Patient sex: M
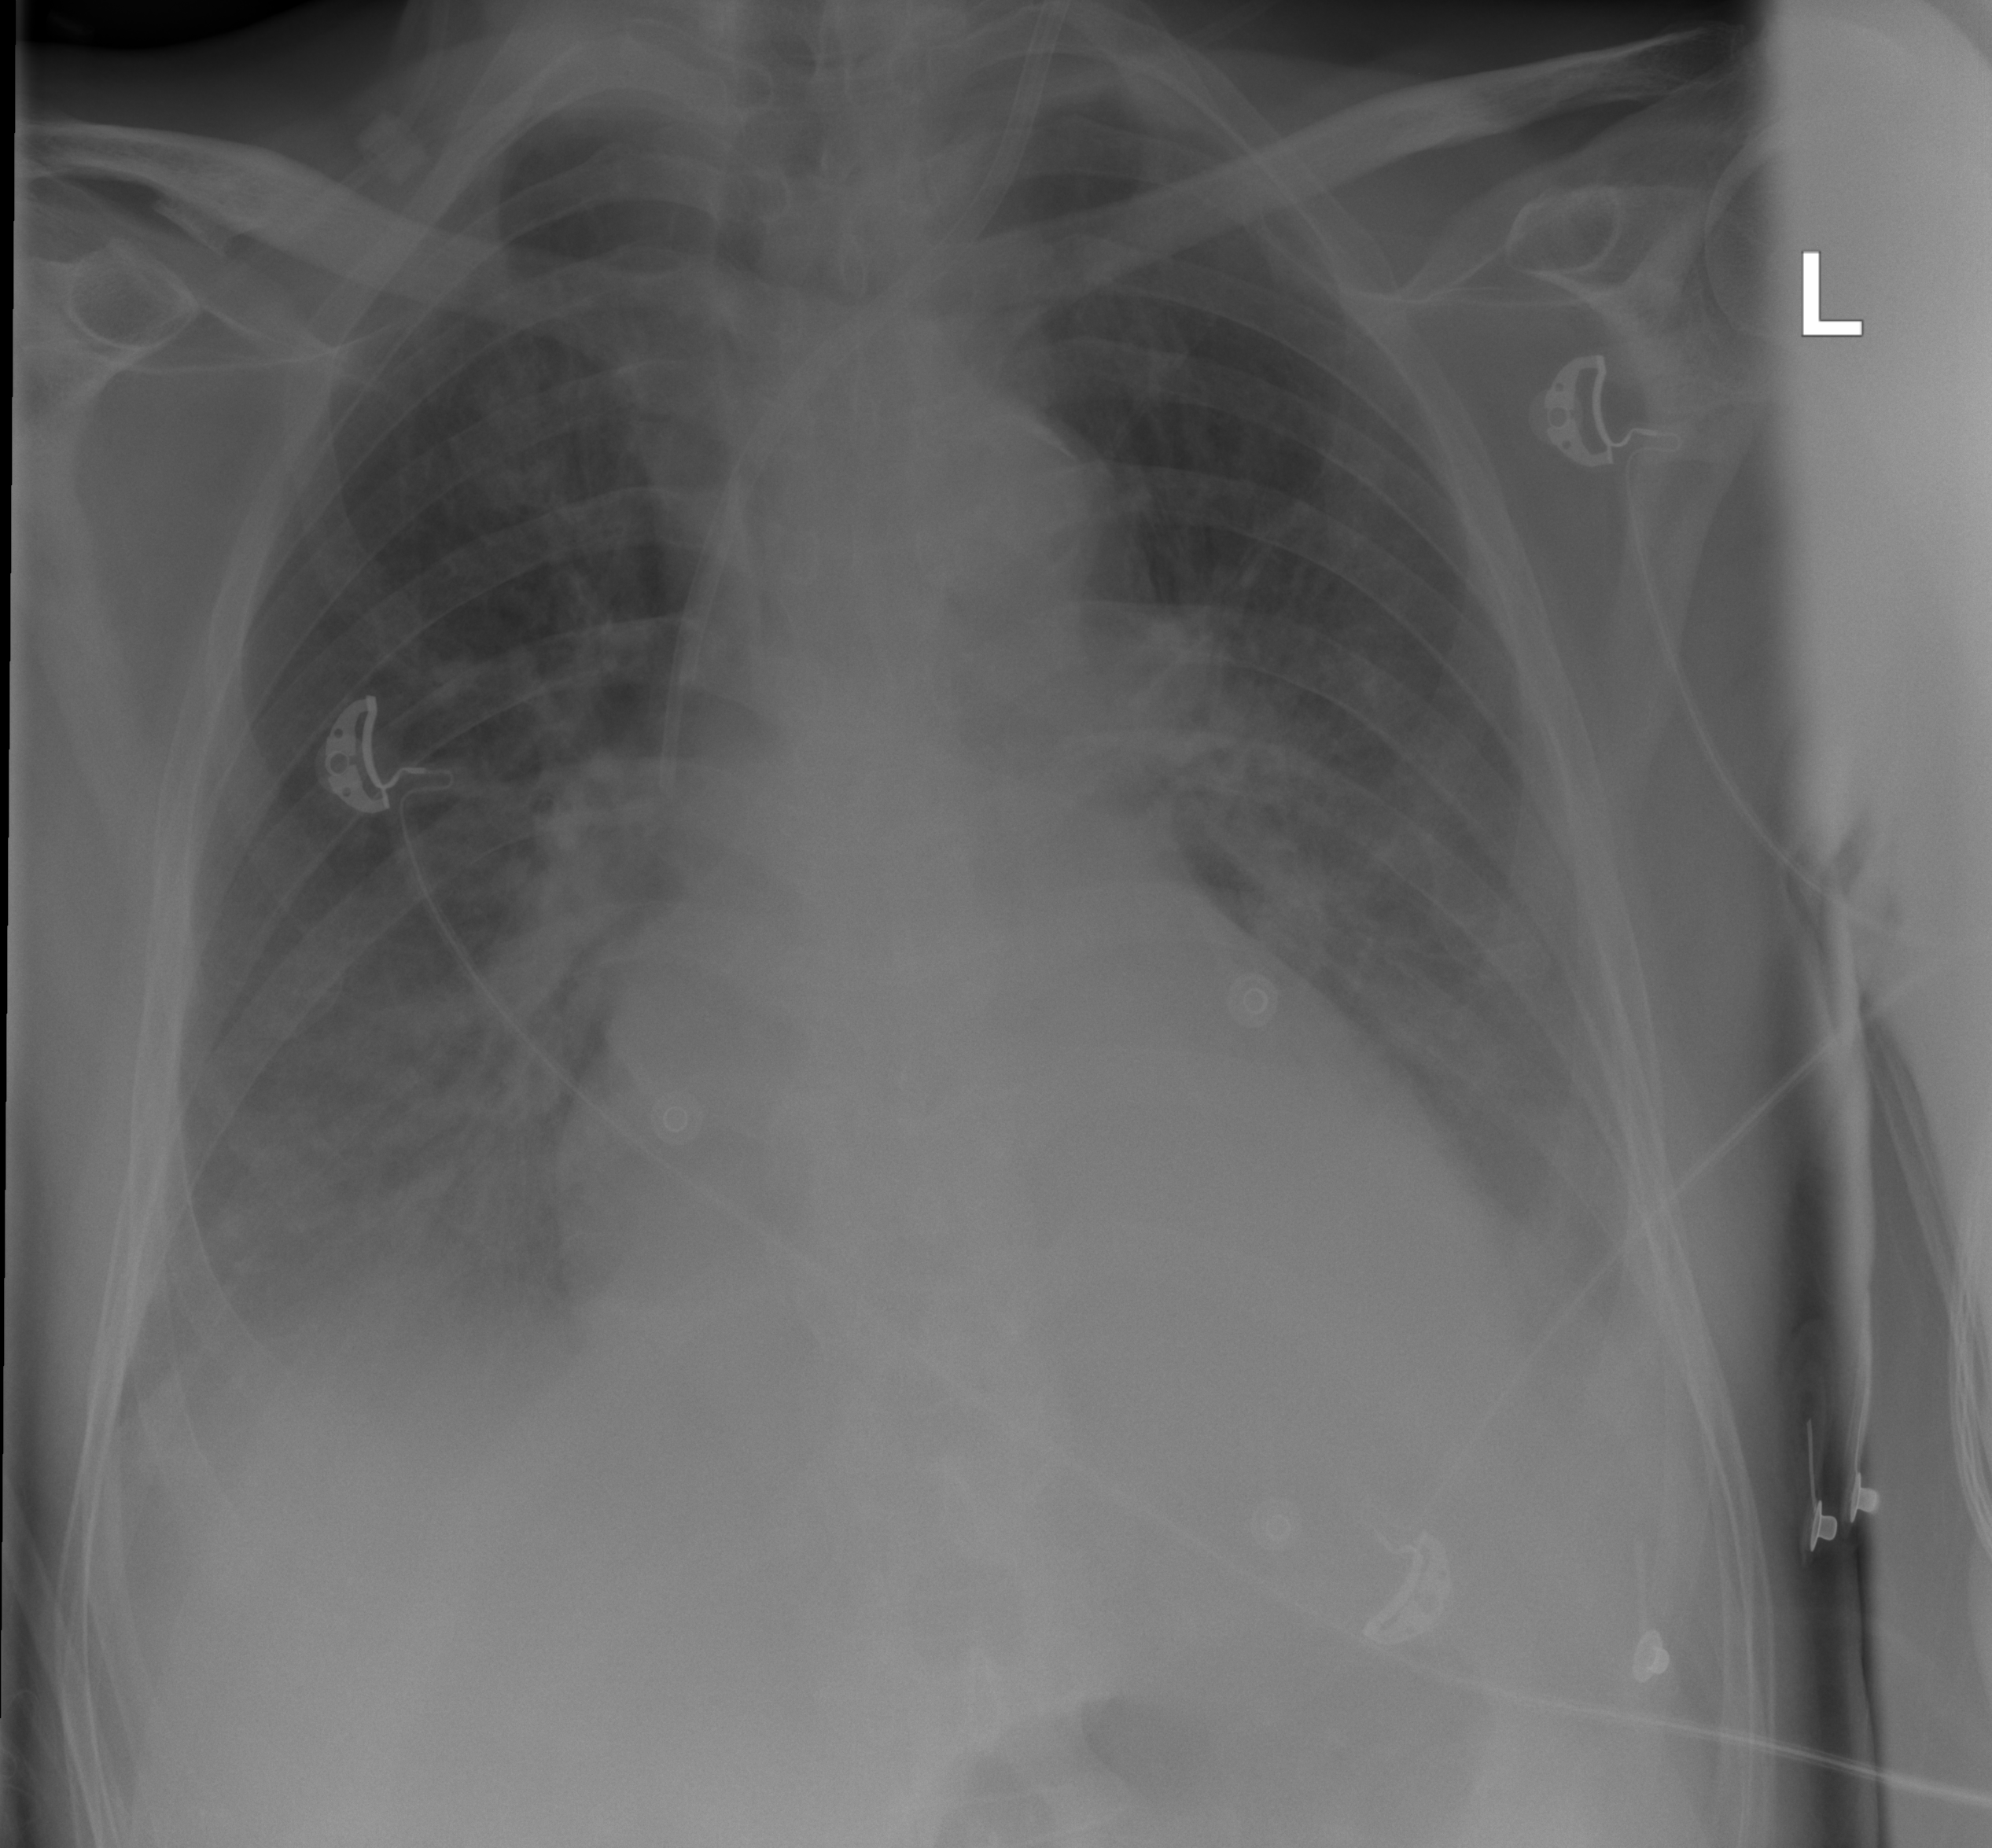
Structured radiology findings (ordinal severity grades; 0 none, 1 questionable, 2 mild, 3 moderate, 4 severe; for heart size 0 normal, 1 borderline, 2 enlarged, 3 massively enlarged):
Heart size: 2
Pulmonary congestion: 2
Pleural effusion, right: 3
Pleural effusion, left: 2
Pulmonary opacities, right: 2
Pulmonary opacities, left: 1
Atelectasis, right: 2
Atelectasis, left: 2